Field crop: tomato
Growth stage: 1
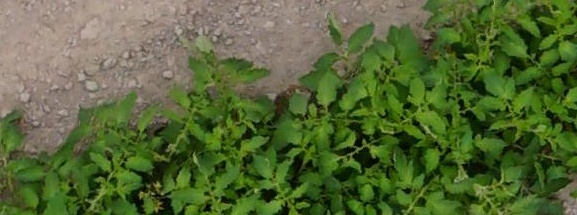
Species: tomato